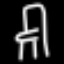
Label: chair